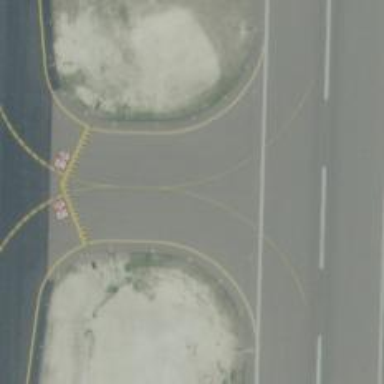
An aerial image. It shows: Image of taxiway at airport.